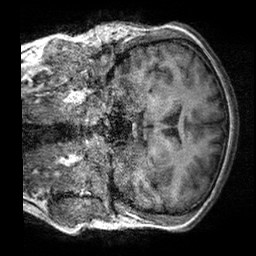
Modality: T1w
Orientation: coronal
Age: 30
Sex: male
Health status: healthy
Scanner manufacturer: siemens
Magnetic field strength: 3 T
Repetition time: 2.3 s
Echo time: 0.00303 s